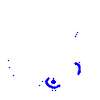
Particle: electron